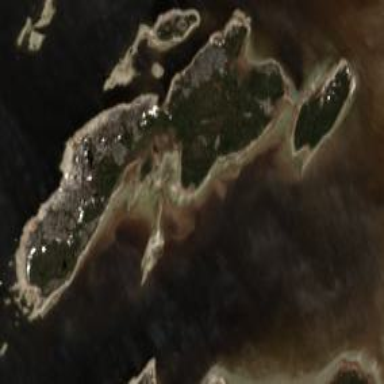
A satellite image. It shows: Island with natural coastline.